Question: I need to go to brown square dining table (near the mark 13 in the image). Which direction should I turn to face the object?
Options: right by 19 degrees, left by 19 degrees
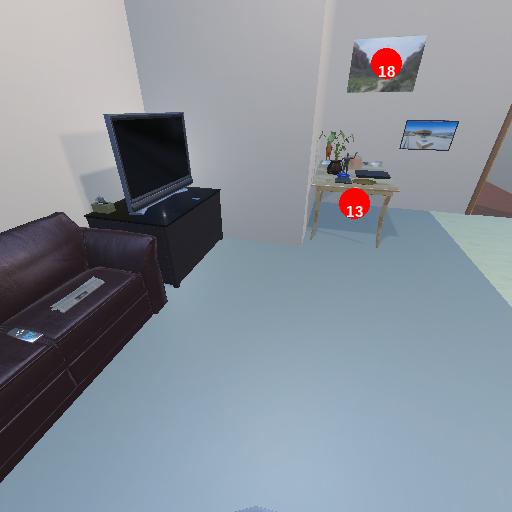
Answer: right by 19 degrees